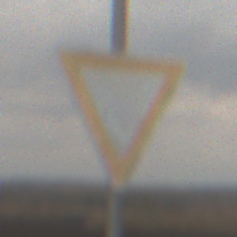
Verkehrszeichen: VorfahrtGewaehren
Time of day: MorningAfternoon
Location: Outdoor (Nature)
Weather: Overcast
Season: NotSpecified
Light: Natural